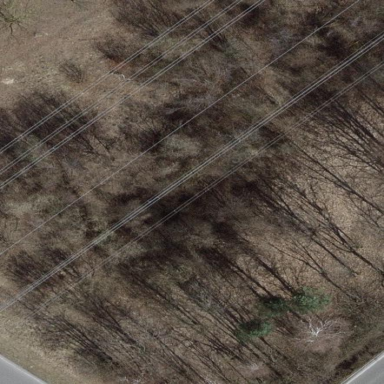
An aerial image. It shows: Mixed leaf-type forest area.